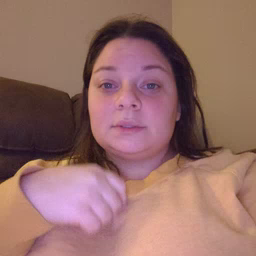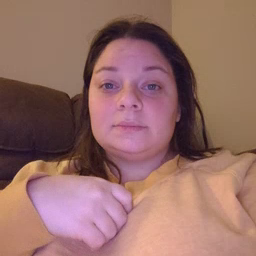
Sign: head